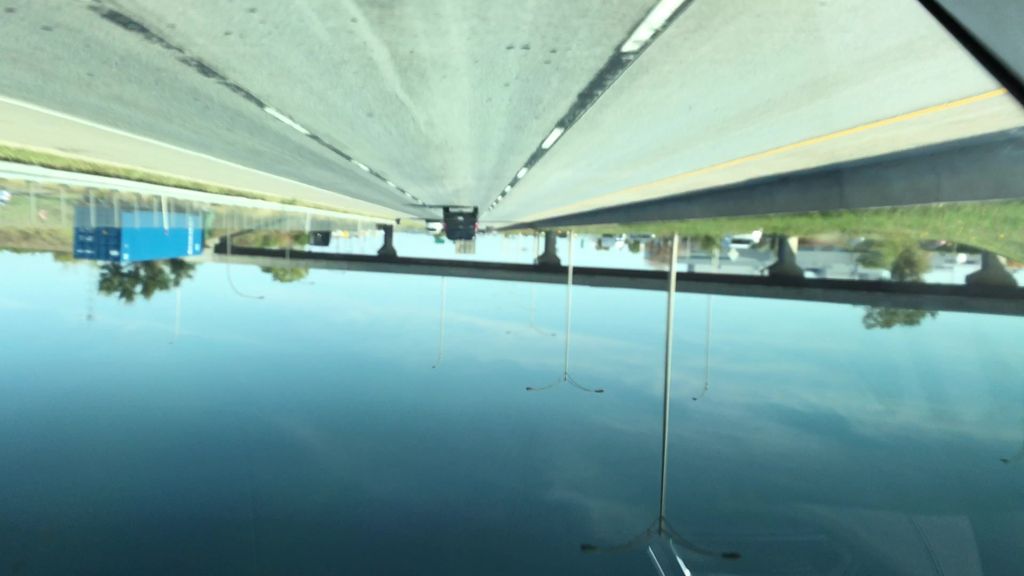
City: montreal